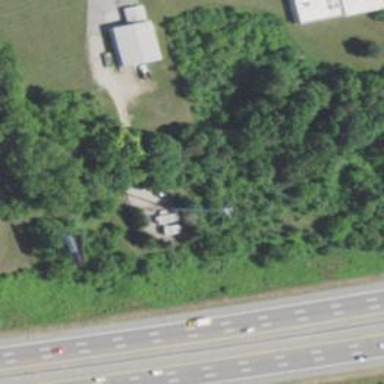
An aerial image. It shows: Mast tower used for communication.